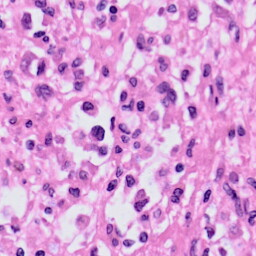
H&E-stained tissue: Skin